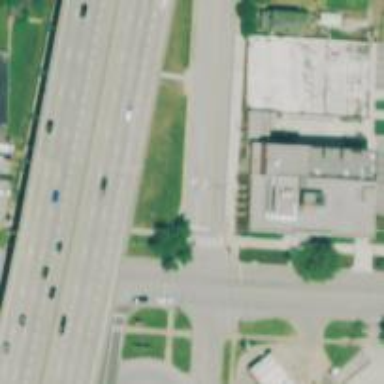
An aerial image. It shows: Solid stop line on the road marking.